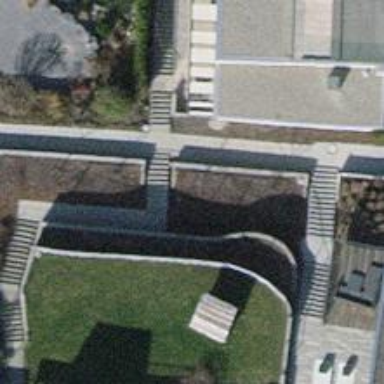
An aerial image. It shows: Road with steps.